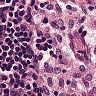
Metastatic tissue present: no